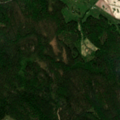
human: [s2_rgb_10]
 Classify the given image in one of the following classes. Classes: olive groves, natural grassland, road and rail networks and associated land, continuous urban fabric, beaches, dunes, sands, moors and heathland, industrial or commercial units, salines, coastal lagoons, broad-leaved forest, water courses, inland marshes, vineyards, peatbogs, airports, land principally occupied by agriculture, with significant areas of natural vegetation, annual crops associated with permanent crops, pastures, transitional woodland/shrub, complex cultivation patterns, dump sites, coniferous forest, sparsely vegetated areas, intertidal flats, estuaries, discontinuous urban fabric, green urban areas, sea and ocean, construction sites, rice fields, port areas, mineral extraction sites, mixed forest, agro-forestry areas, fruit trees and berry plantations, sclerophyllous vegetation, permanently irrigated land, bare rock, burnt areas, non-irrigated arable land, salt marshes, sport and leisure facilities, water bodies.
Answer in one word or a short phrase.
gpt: coniferous forest, mixed forest